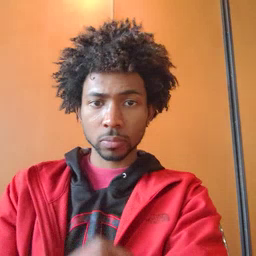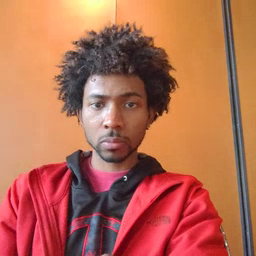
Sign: pretty